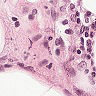
Metastatic tissue present: no